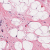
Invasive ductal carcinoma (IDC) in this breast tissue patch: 0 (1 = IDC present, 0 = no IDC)